Question: So I have figured out how to make the directive and controller communicate and it populates the embed code properly. I don't get any errors in the console and the html looks identical to the manually created embed. But the flash created by the directive doesn't function at all. Any thoughts or ideas as to why this is would be awesome.
This is what the site looks like

Here is the code:
index.html
'''
<!DOCTYPE html>
<html>
<head>
<link rel="stylesheet" href="dist/css/bootstrap.css"/>
<link rel="stylesheet" href="dist/css/bootstrap-theme.css"/>
</head>
<body ng-app="App">
<div ng-controller="MainCtrl">
<div class="col-md-12">
<h2>This is from the Controller and Directive</h2>
Song[0] ID: {{Song[0].$id}}
<flash-widget id="Song"></flash-widget>
</div>
</div>
<div class="col-md-12">
<h2>This is done Manually</h2>
Song[0] ID: <PHONE>
<object width="250" height="40">
<embed src="http://grooveshark.com/songWidget.swf" type="application/x-shockwave-flash" width="250"height="40"flashvars="hostname=cowbell.grooveshark.com&amp;songIDs=<PHONE>&amp;style=metal&amp;p=0" allowscriptaccess="always" wmode="window"/>
</object>
</div>
</body>
<script src="dist/js/angular.js"></script>
<script src="js/tester.js"></script>
</body>
</html>
'''
tester.js
'''
angular.module("App", [])
.controller("MainCtrl", function($scope) {
$scope.Song=[{
"AlbumName":"Unknown Album",
"ArtistName":"Angel City",
"SongName":"Love Me Right Feat. Laura McAllen[Rezonance Q Remix]",
"$id":"<PHONE>",
"$priority":null
},
{
"AlbumName":"Immersion",
"ArtistName":"Pendulum",
"SongName":"The Island - Part 1 - Dawn",
"$id":"26593443",
"$priority":null
},
{
"AlbumName":"Someone to Love Me",
"ArtistName":"Jomanda",
"SongName":"Got a Love for You",
"$id":"29376555",
"$priority":null
},
{
"AlbumName":"Avicii - Essential Mix (2010-12-11)",
"ArtistName":"Avicii",
"SongName":"Penguin",
"$id":"29533653",
"$priority":null
},
{
"AlbumName":"MOS Addicted To Bass 2011",
"ArtistName":"Eric Prydz",
"SongName":"Niton (The Reason)",
"$id":"30154682",
"$priority":null
}]
})
.directive('flashWidget', function(){
return{
restrict: 'E',
scope: {id: '='},
template: '<object width="250" height="40">'+
'<embed src="http://grooveshark.com/songWidget.swf" type="application/x-shockwave-flash" width="250" height="40" flashvars="hostname=cowbell.grooveshark.com&songIDs={{id[0].$id}}&style=metal&p=0" allowscriptaccess="always" wmode="window"></embed>'+
'</object>'
}
});
'''
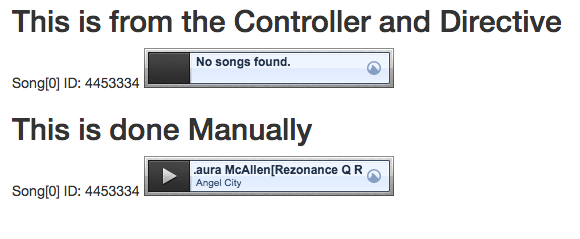
Answer: Here is a plunker for what you are attempting to do:
<URL>
'''
(function(){
angular.module("App", [])
.controller("MainCtrl", function($scope) {
$scope.Song=[{
"AlbumName":"Unknown Album",
"ArtistName":"Angel City",
"SongName":"Love Me Right Feat. Laura McAllen[Rezonance Q Remix]",
"$id":"<PHONE>",
"$priority":null
},
{
"AlbumName":"Immersion",
"ArtistName":"Pendulum",
"SongName":"The Island - Part 1 - Dawn",
"$id":"26593443",
"$priority":null
},
{
"AlbumName":"Someone to Love Me",
"ArtistName":"Jomanda",
"SongName":"Got a Love for You",
"$id":"29376555",
"$priority":null
},
{
"AlbumName":"Avicii - Essential Mix (2010-12-11)",
"ArtistName":"Avicii",
"SongName":"Penguin",
"$id":"29533653",
"$priority":null
},
{
"AlbumName":"MOS Addicted To Bass 2011",
"ArtistName":"Eric Prydz",
"SongName":"Niton (The Reason)",
"$id":"30154682",
"$priority":null
}];
$scope.selectedSong = {};
$scope.currentSong = function(){return $scope.selectedSong ; }
$scope.selectSong = function (i){
$scope.selectedSong = $scope.Song[i];
};
})
.directive('flashWidget', function(){
return{
restrict: 'E',
scope: {song: '&'},
link: function(scope, elem, attrs) {
function updateDom(song){
if (song.$id == undefined)
return;
elem.html('<object width="250" height="40">'+
'<embed src="http://grooveshark.com/songWidget.swf" type="application/x-shockwave-flash" width="250" height="40" flashvars="hostname=cowbell.grooveshark.com&songIDs=' +
song.$id +
'&style=metal&p=0" allowscriptaccess="always" wmode="window"></embed>'+
'</object>');
}
scope.$watch(scope.song, function(value) {
updateDom(value)
});
}
}
});
})()
'''
Use the '&' operator for establishing a read only linkage between the controller and the directive. The & operator establishes a binding between a directive scope property and an expression in the parent scope. In this instance, the expression in the parent scope is a function that returns current selected song. This current song could have been selected by any means - but in this case, the selection is triggered by a button click event.
Any time the value of this expression changes (in other words when the current selected song changes), the $watch method defined on this directive property is triggered, thus rebinding the DOM element with the new song ID.